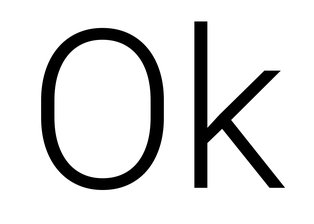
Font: Roboto_Light